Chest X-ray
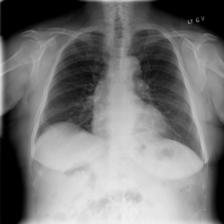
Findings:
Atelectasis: negative
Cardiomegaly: negative
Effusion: negative
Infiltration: negative
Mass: negative
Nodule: negative
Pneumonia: negative
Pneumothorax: negative
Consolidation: negative
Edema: negative
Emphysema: negative
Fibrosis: negative
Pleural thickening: negative
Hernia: negative